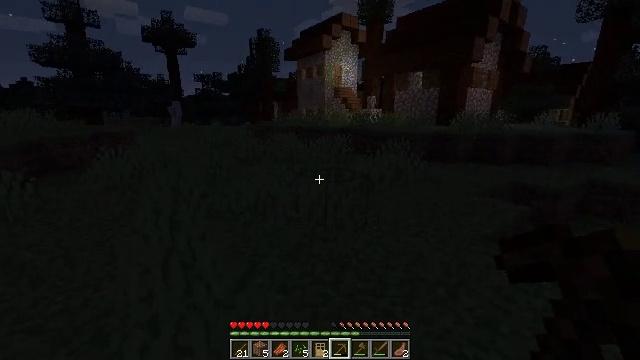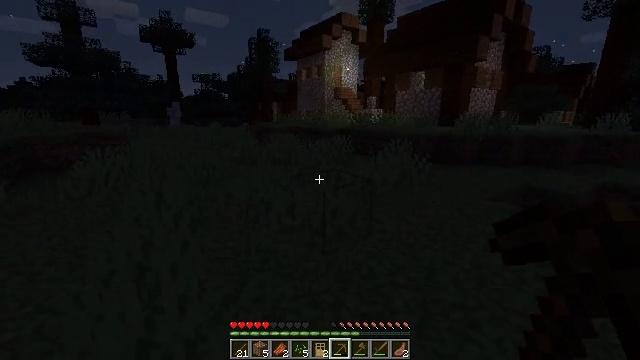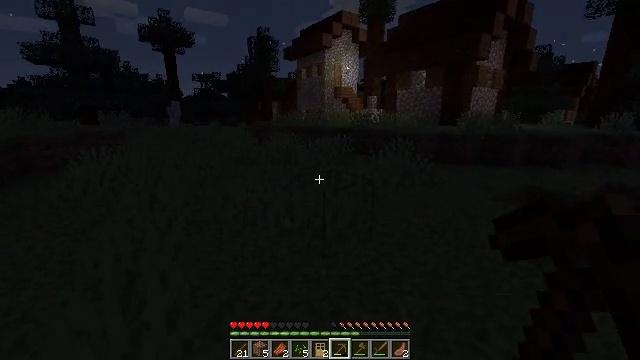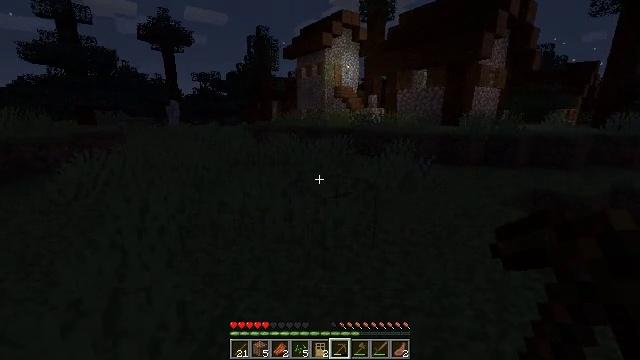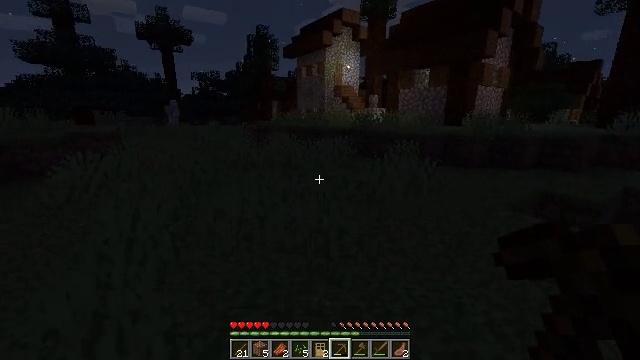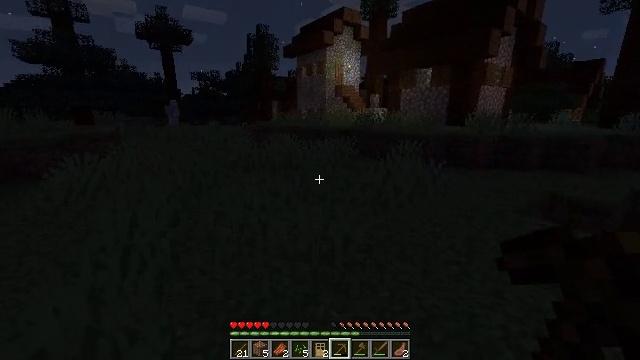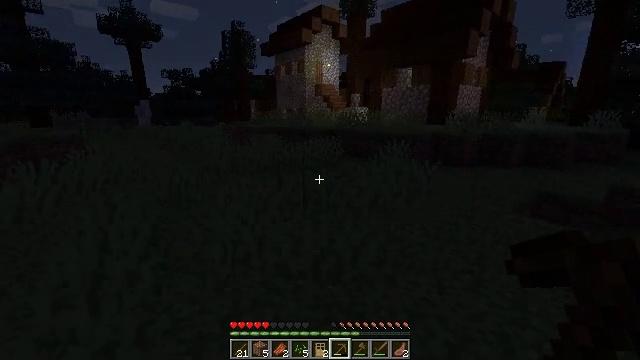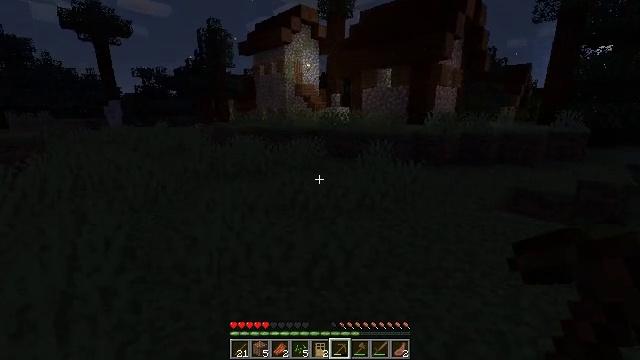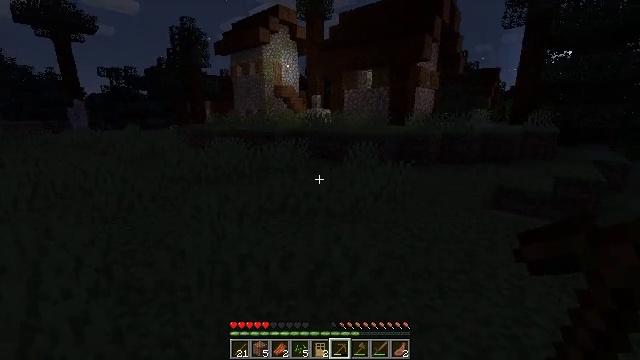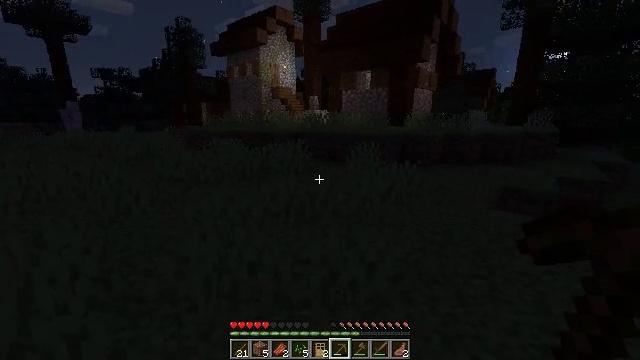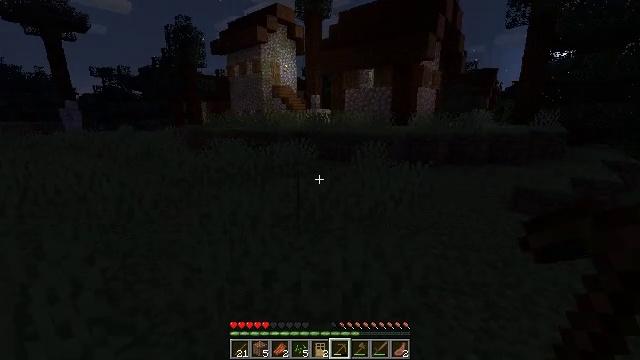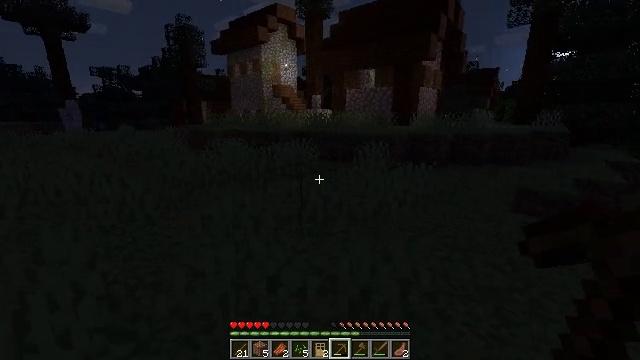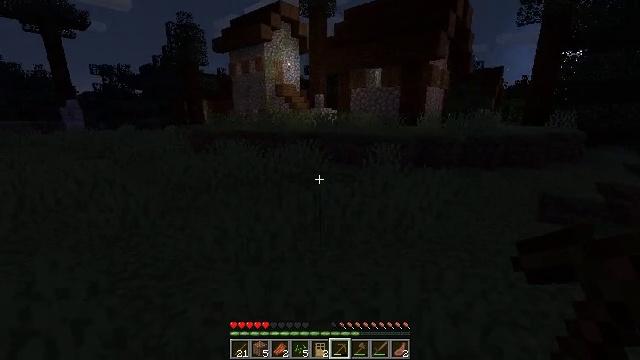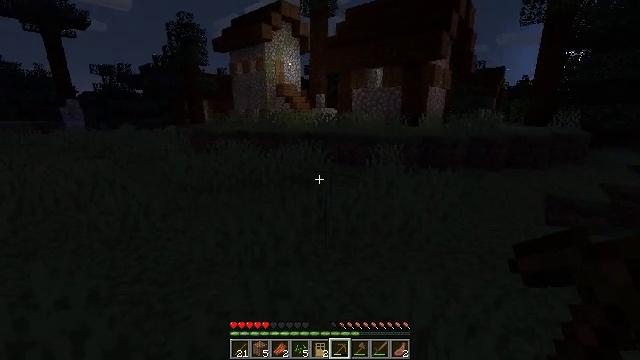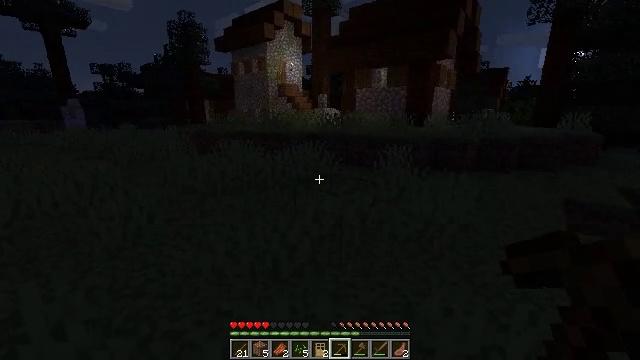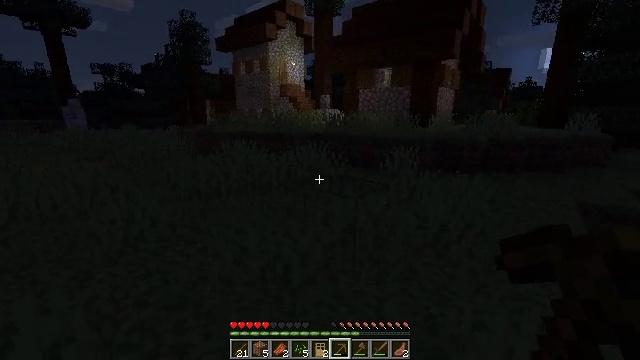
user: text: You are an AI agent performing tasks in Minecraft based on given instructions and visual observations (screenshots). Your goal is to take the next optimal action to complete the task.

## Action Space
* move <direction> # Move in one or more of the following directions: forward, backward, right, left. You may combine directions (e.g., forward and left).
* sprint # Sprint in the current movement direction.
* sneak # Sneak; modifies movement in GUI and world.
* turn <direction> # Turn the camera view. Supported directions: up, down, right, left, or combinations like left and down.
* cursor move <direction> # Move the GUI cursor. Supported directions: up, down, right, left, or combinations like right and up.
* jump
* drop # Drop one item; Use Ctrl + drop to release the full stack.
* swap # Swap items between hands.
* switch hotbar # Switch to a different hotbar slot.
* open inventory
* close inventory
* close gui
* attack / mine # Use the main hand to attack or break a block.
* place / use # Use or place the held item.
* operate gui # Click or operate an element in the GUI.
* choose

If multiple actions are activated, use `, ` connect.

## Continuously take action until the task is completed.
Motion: motion action
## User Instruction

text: Gather the torch from its position.
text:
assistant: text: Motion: move forward
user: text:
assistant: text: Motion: move forward
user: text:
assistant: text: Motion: move forward
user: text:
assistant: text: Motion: move forward and move left
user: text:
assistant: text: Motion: move forward and move left
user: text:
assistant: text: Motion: move forward and move left, turn right
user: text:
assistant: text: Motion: move forward and move left, turn right
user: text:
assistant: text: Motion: move forward and move left, turn right
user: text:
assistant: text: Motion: move forward and move left
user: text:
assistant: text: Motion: move forward and move left
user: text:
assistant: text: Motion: move forward and move left
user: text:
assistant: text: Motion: move forward and move left
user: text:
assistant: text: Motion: move forward and move left
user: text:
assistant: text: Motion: move forward and move left
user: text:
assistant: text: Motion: move forward and move left
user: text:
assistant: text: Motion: move forward and move left
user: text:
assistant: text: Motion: move forward and move left
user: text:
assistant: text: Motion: move forward and move left
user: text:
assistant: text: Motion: move forward and move left
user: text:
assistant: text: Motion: move forward and move left
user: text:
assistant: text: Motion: move forward and move left
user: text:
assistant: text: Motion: move forward and move left
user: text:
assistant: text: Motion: move forward and move left
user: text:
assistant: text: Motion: move forward and move left
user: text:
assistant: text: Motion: move left, turn right
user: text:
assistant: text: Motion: move left
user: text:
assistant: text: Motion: move left
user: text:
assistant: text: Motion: no_op
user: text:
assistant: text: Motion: turn right
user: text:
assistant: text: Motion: move back, turn right